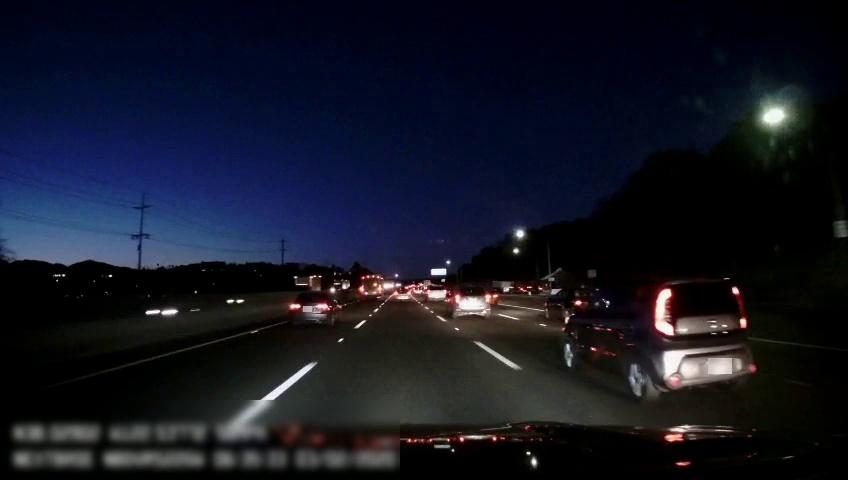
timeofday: Night
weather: Other
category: Drivable Space
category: Vehicles | Bus
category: Vehicles | Car
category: Vehicles | SUV
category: Vehicles | Car
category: Vehicles | Car
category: Vehicles | Car
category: Vehicles | Car
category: Vehicles | Truck
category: Vehicles | Truck
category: Vehicles | Car
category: Vehicles | Car
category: Vehicles | Car
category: Vehicles | Car
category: Lanes | Alternate Lane
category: Lanes | Current Lane
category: Lanes | Current Lane
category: Lanes | Alternate Lane
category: Lanes | Alternate Lane